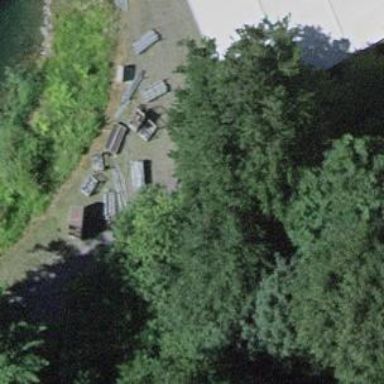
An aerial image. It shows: Bench.